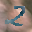
Label: 2